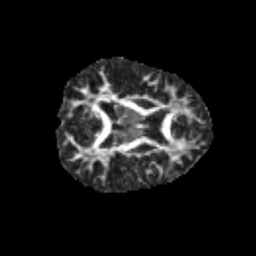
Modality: FA
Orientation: axial
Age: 11
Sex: female
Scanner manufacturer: siemens
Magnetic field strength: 3 T
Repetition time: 3.8 s
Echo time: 0.07 s